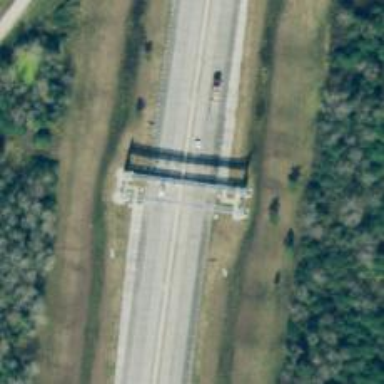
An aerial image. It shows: Toll gantry on the road.